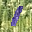
Label: 1